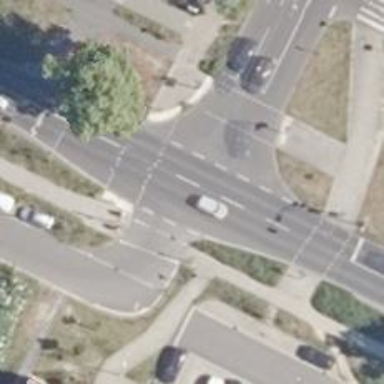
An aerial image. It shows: Traffic signals at road crossing.